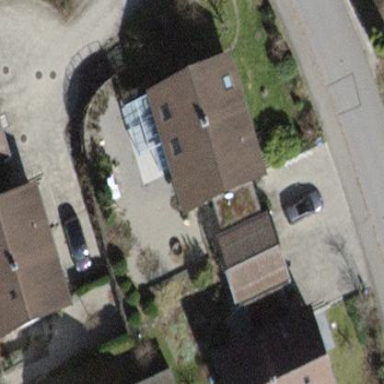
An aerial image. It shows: Detached building.